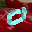
Label: 0